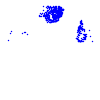
Particle: electron